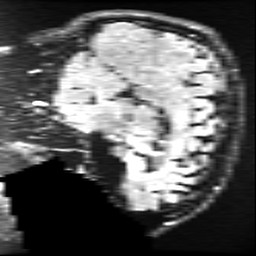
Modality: FLAIR
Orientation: sagittal
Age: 30
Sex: male
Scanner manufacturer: ge
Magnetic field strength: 3 T
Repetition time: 11 s
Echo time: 0.1497 s